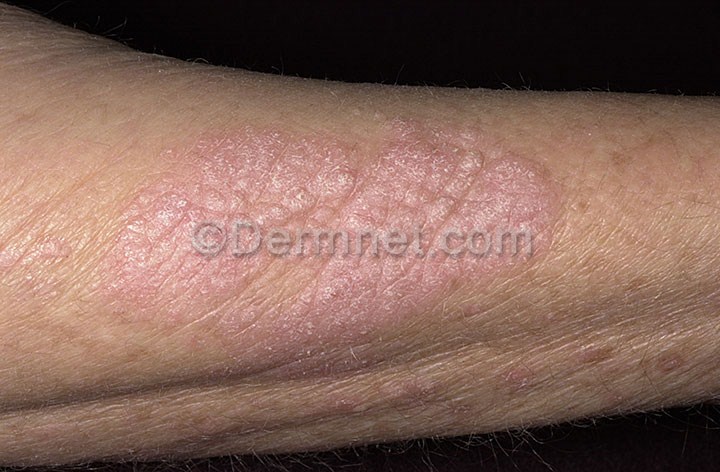
Disease: Eczema Photos